This plot shows a bearing's acceleration signal over time (raw waveform). Classify the bearing condition as one of: normal, inner_race, outer_race, ball.
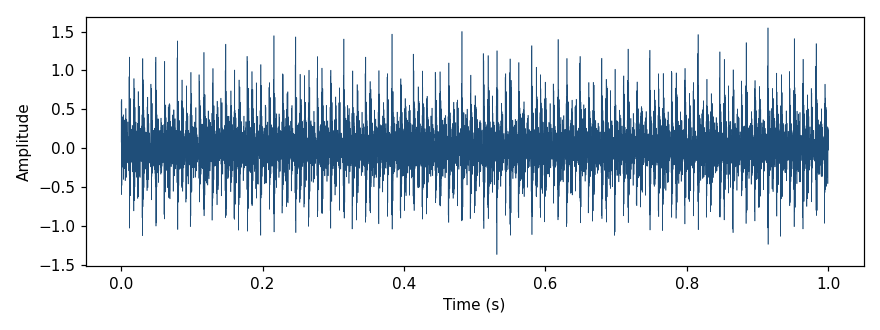
Answer: inner_race